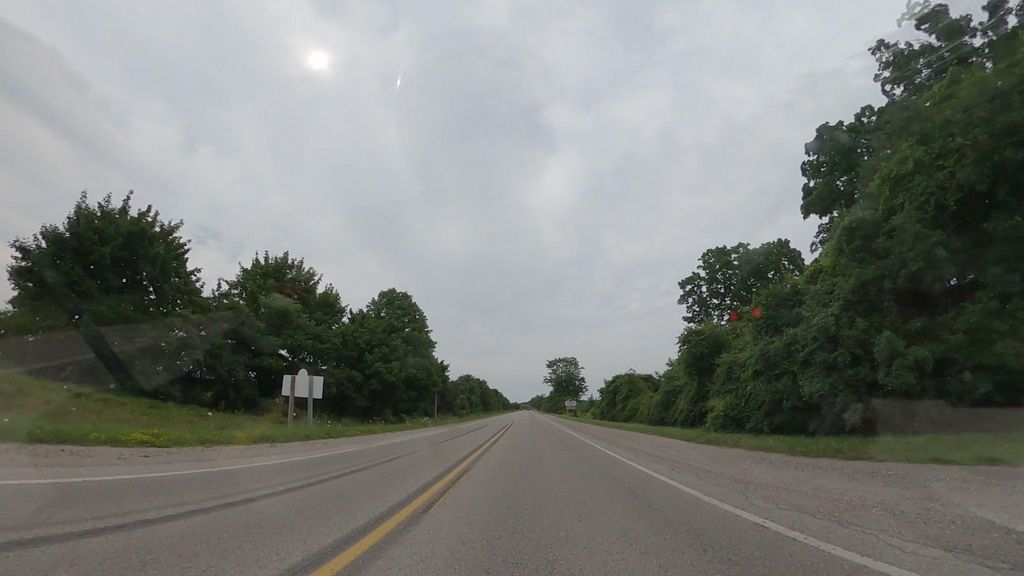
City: kitchener-waterloo